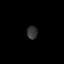
Tissue: lung
Cell type: Myeloid cells
Senescence score: 0.6377
Nuclear area (px): 131
Mean DAPI intensity: 53.305